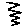
Label: zigzag